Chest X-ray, PA view. Patient: 39 years old, sex M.
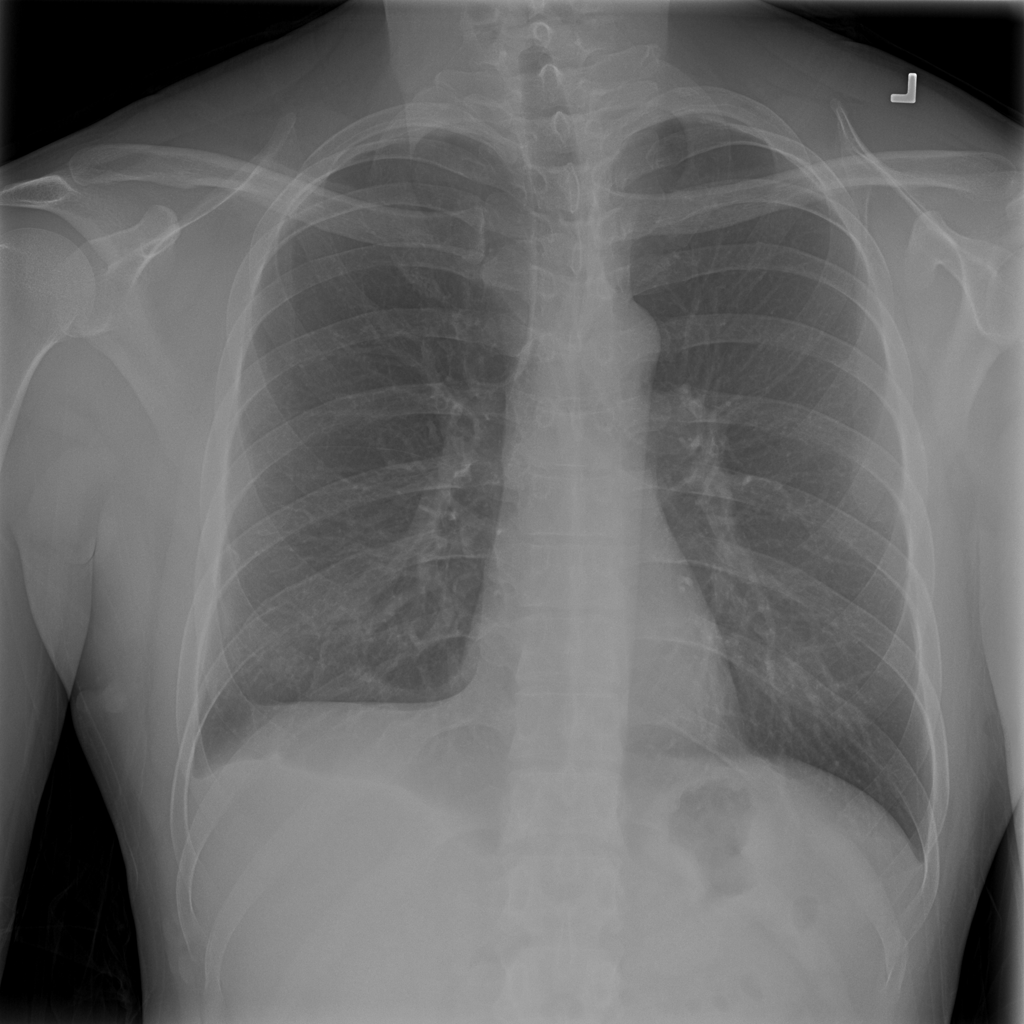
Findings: No Finding